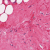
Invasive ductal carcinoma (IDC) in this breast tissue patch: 0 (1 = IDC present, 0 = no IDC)